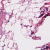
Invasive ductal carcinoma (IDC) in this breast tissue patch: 1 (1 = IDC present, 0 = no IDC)